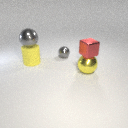
small gray metal sphere to the left of large yellow metal sphere